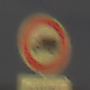
Verkehrszeichen: VerbotFuerKraftfahrzeugeUeberDreiKommaFuenfTonnen
Zusatzzeichen unten: ZeitangabenMitBeschraenkungAufWochentage7
Umgebung: Outdoor, Urban
Tageszeit: Night
Wetter: PartlyCloudy
Licht: Artificial
Jahreszeit: NotSpecified
Kontrast: HighContrast